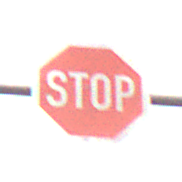
Verkehrszeichen: Stop
Umgebung: Outdoor, Nature
Tageszeit: MorningAfternoon
Wetter: Overcast
Licht: Natural
Jahreszeit: NotSpecified
Kontrast: LowContrast